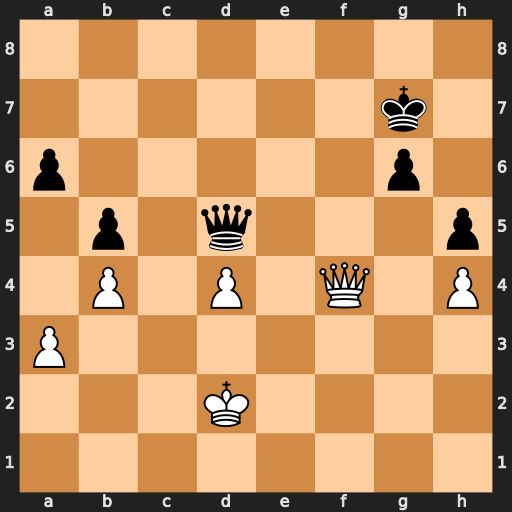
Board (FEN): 8/6k1/p5p1/1p1q3p/1P1P1Q1P/P7/3K4/8
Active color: w
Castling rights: -
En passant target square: -
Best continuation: Qe5+ Qxe5 dxe5